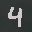
Label: 4